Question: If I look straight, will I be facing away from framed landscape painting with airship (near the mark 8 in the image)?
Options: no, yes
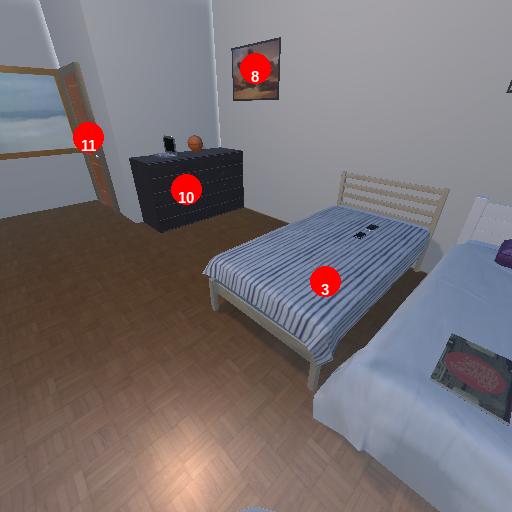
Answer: no